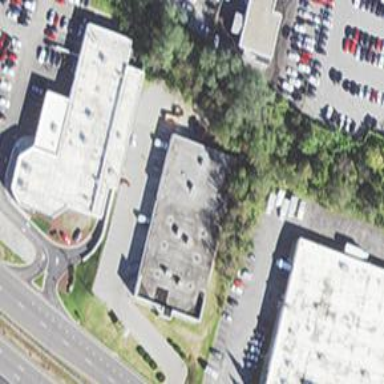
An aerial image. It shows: Building.